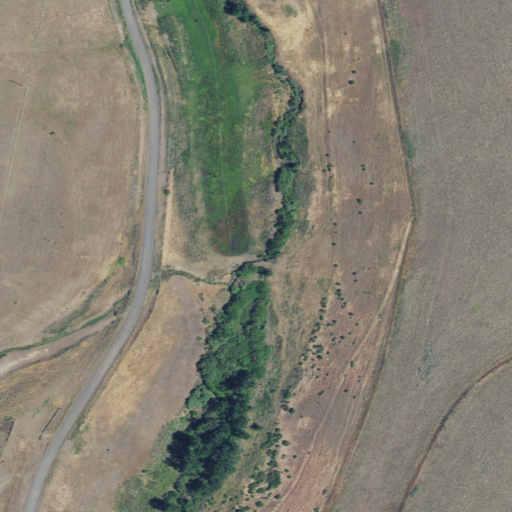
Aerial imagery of valley in Oregon named Beale Canyon containing grassland and shrub